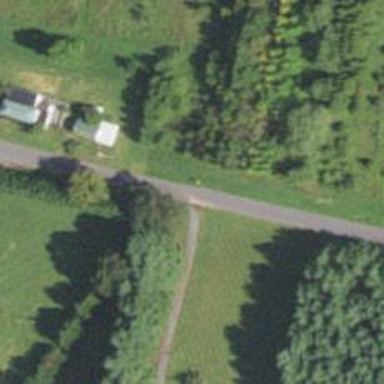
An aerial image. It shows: Driveway.